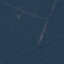
Land use / land cover class: Forest